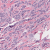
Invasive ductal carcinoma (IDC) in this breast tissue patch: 1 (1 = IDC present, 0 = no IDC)